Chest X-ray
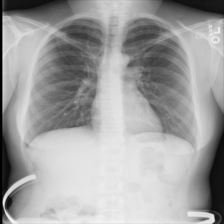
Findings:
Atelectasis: negative
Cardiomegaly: negative
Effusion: negative
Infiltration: negative
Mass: negative
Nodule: negative
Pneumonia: negative
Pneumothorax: negative
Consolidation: negative
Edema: negative
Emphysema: negative
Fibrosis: negative
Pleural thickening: negative
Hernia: negative